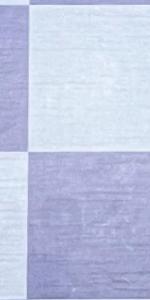
Label: Empty